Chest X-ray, PA view. Patient: 63 years old, sex M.
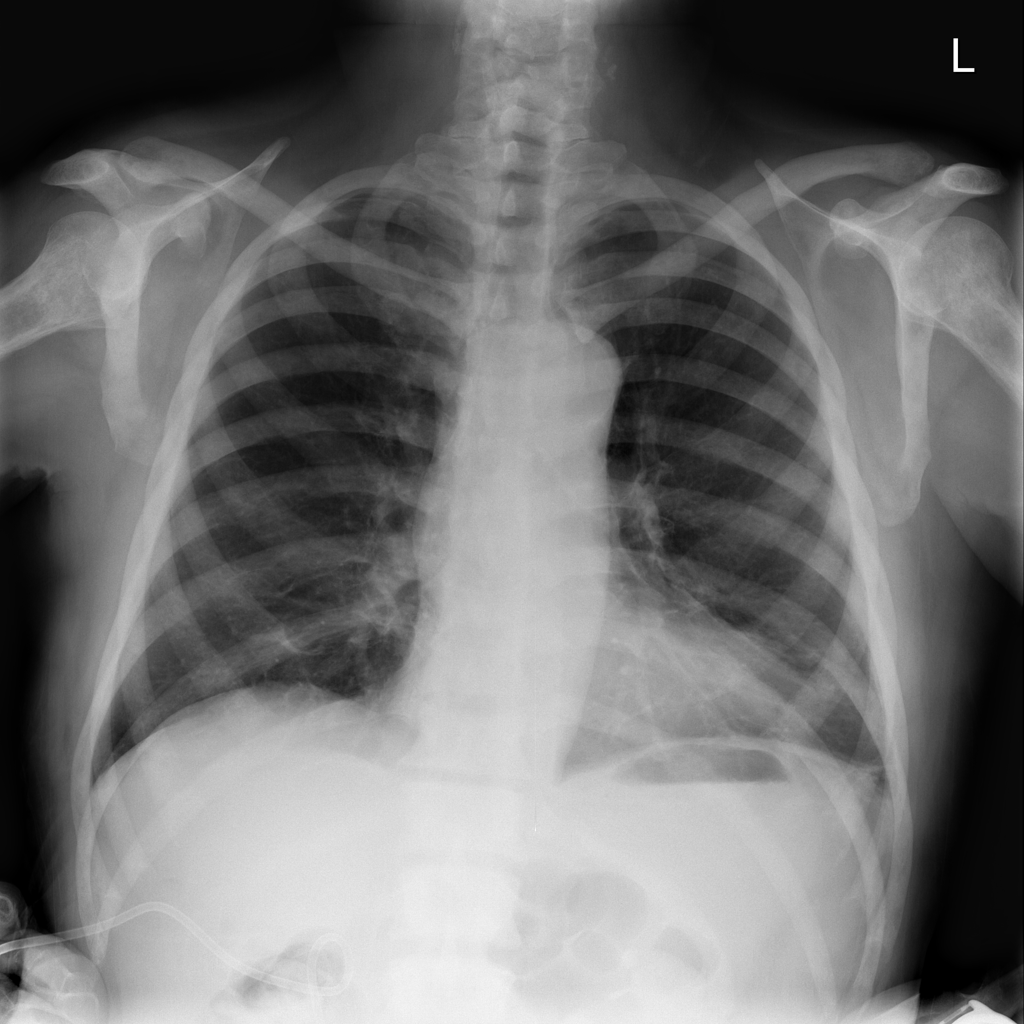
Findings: Atelectasis, Infiltration